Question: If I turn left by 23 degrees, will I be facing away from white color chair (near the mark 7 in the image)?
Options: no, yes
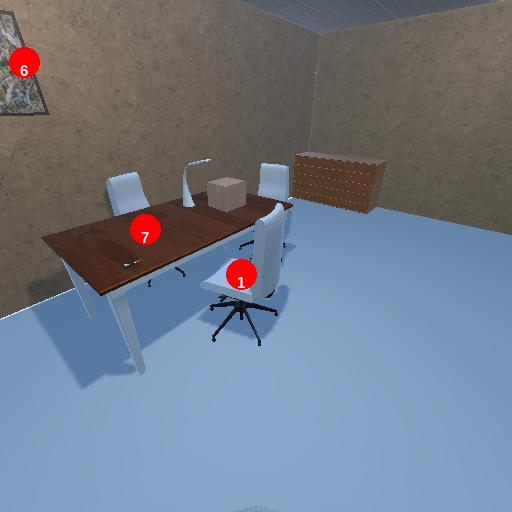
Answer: no